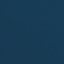
Land use / land cover: SeaLake